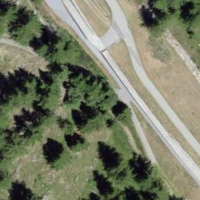
EUNIS habitat code: 31
Species observed at this site:
Echium vulgare
Colchicum autumnale